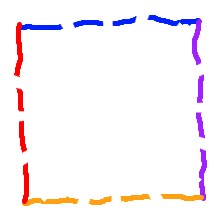
Shape: square